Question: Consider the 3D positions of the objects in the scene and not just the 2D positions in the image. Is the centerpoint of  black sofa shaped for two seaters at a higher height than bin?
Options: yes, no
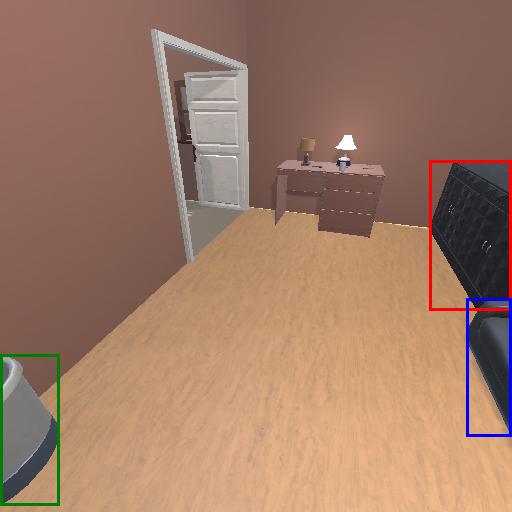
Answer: yes